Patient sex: F
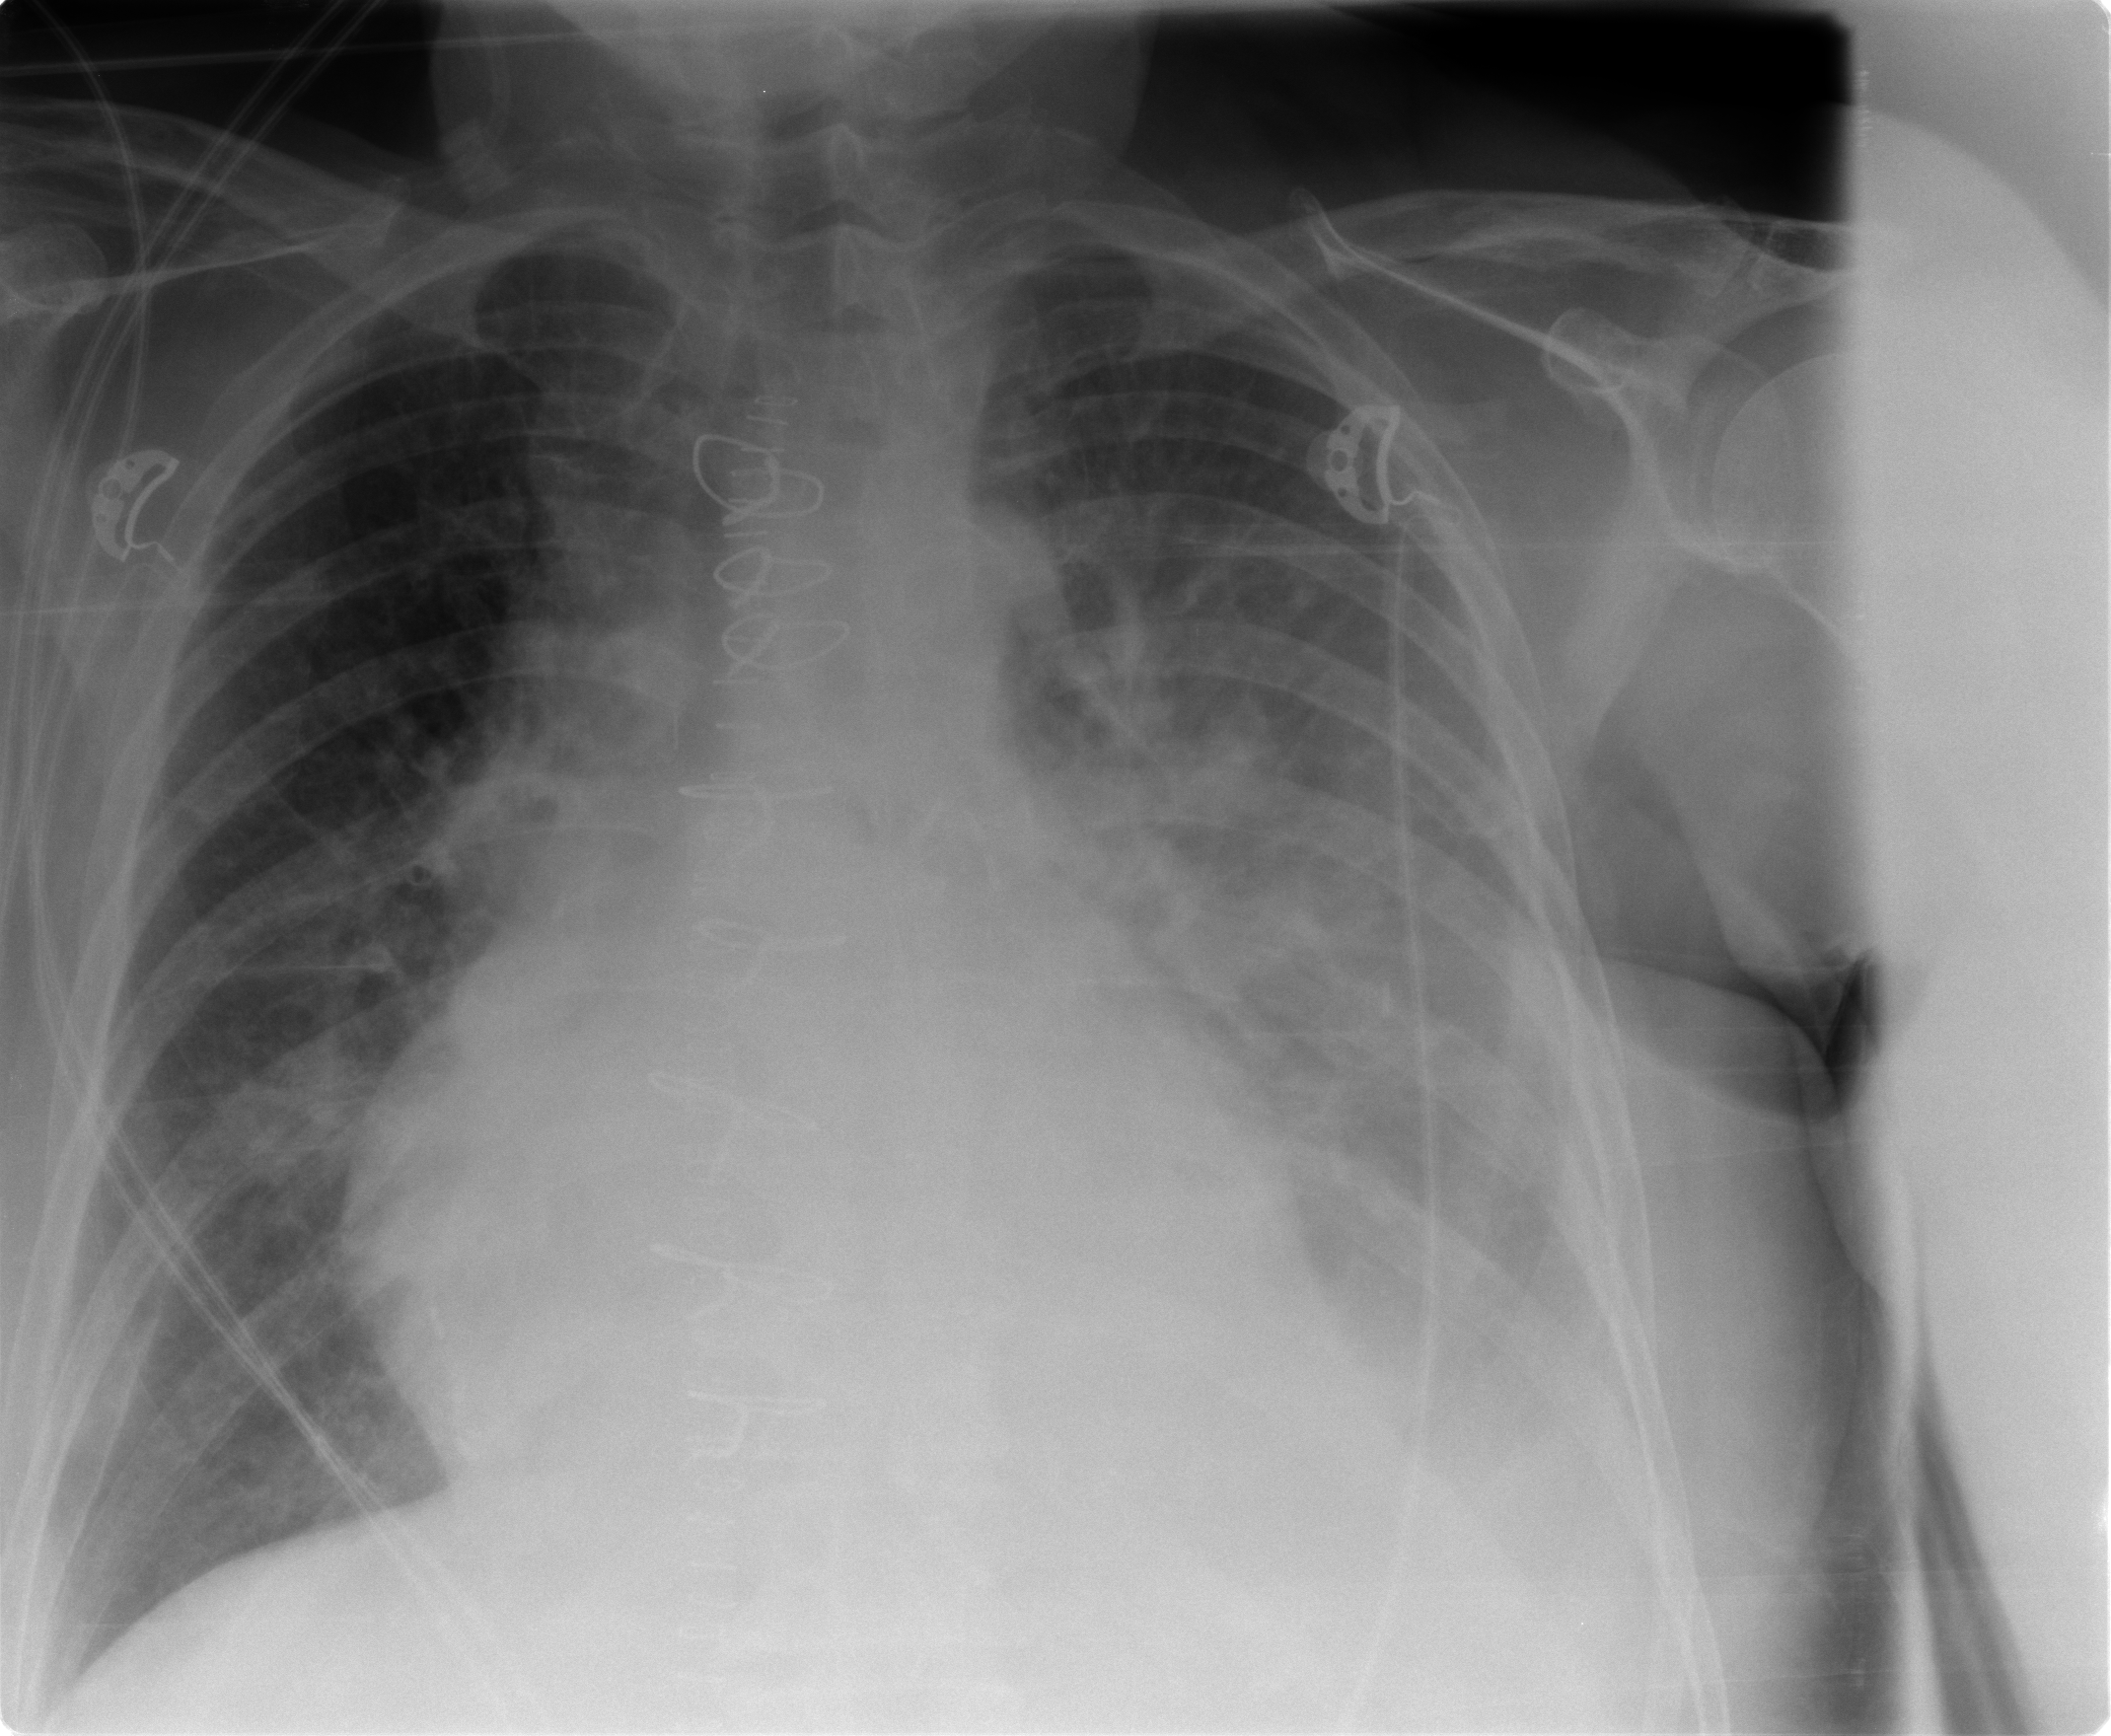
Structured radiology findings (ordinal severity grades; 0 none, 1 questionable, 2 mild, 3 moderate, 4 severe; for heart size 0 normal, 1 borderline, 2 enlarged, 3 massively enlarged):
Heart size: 2
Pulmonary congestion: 2
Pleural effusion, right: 0
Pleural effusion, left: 3
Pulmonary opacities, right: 2
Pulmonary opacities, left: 2
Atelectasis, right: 2
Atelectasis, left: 2